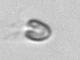
Label: Pyramimonas